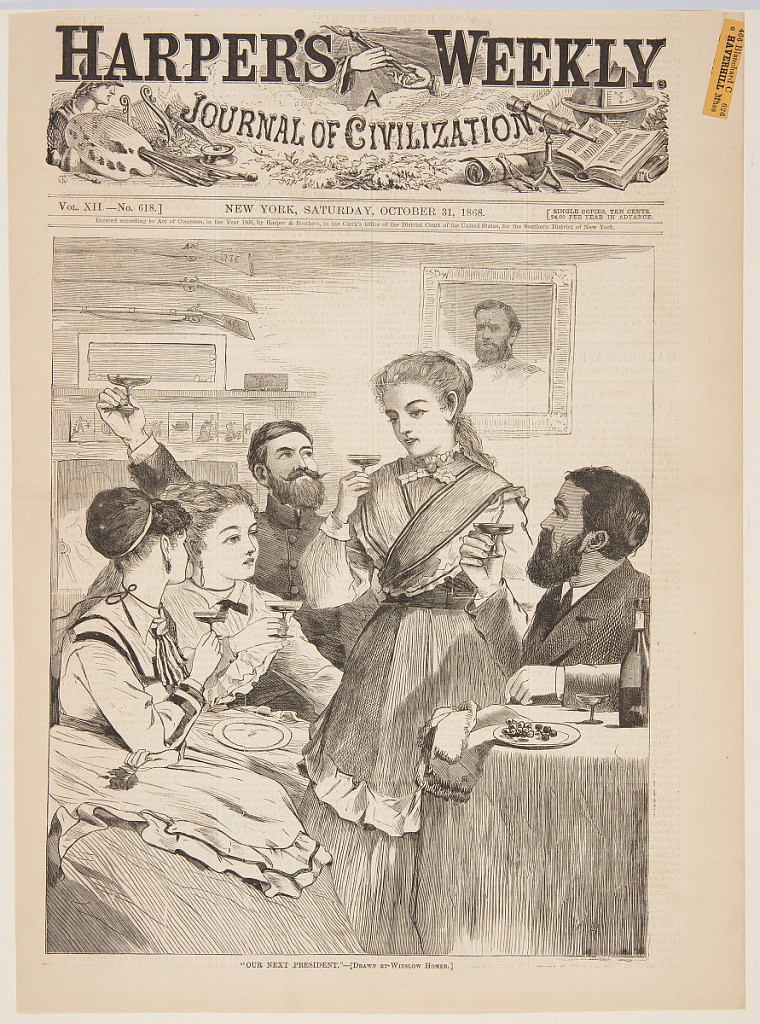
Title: Our Next President
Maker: Winslow Homer, American, 1836–1910
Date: October 31, 1868
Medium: Wood engraving in black ink on paper
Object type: Print
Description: Two men and three women drink a toast to General Ulysses S. Grant.